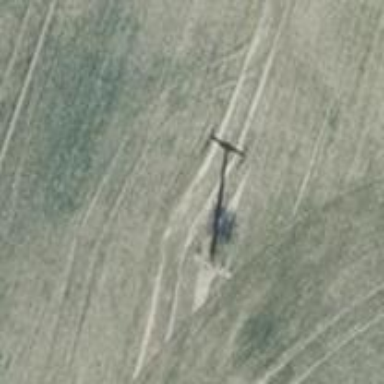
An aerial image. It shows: Power pole.